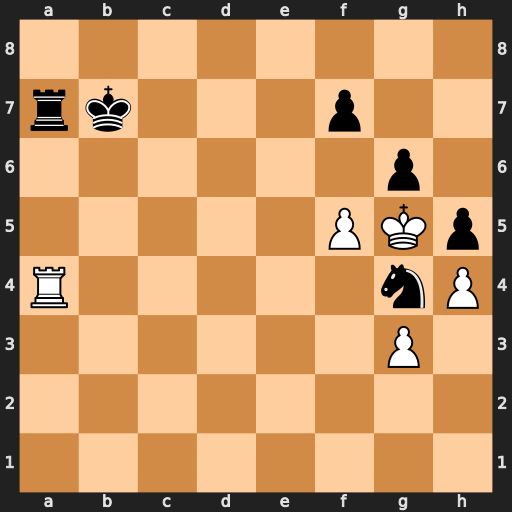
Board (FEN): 8/rk3p2/6p1/5PKp/R5nP/6P1/8/8
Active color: w
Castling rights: -
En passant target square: -
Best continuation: Rxa7+ Kxa7 fxg6 fxg6 Kxg6 Ne5+ Kxh5 Kb7 Kg5